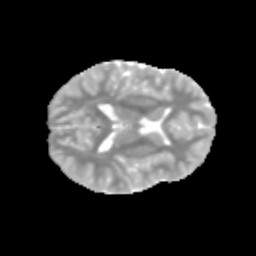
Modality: MD
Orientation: axial
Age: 11
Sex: male
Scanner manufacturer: siemens
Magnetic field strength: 3 T
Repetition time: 3.8 s
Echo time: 0.07 s